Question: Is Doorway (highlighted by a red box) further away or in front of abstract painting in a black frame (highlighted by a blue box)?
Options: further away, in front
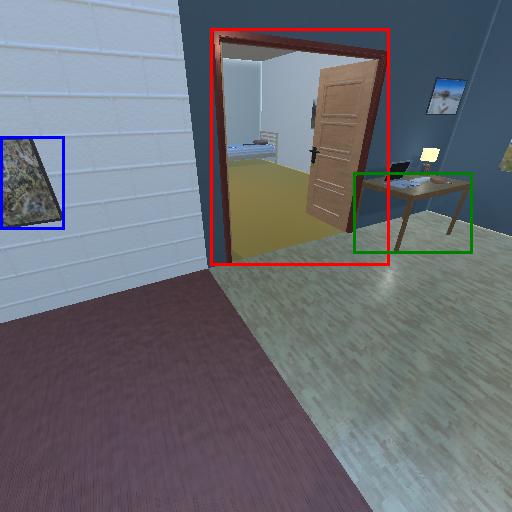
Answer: further away